Question: I was trying to figure out how to create this style used in Google Now, how the "Settings" appears to be a Spinner drop-down box but does not use the typical 'Spinner' design:

Any ideas/suggestions on how to emulate this?
Thanks!
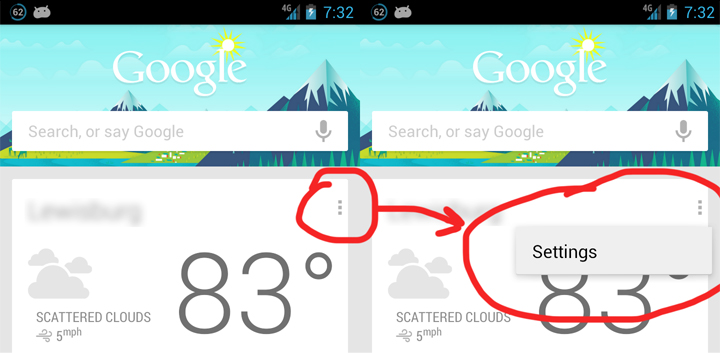
Answer: This is called pop up menu. It is implemented in apidemos for example.
Did you look at the example of ApiDemos->Views->popup menu. This may be appropriate. Attached screenshot for your reference. Pop up menu is available since API 11. Ref.
<URL>
or
This could be useful too
<URL>
You can get the Library from: <URL>
or
If you want to display icon along with menu items then I recommend to visit this post,
Please refer to this solution <URL>